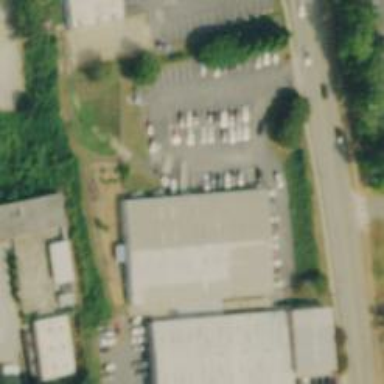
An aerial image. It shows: Fitness centre on leisure land.